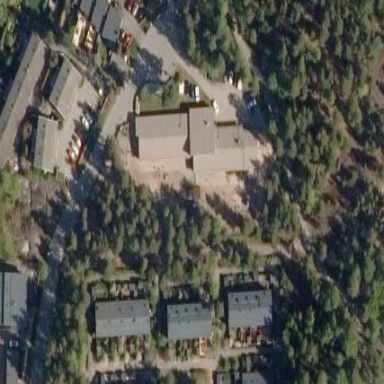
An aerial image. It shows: Kindergarten.